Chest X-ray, AP view. Patient: 65 years old, sex M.
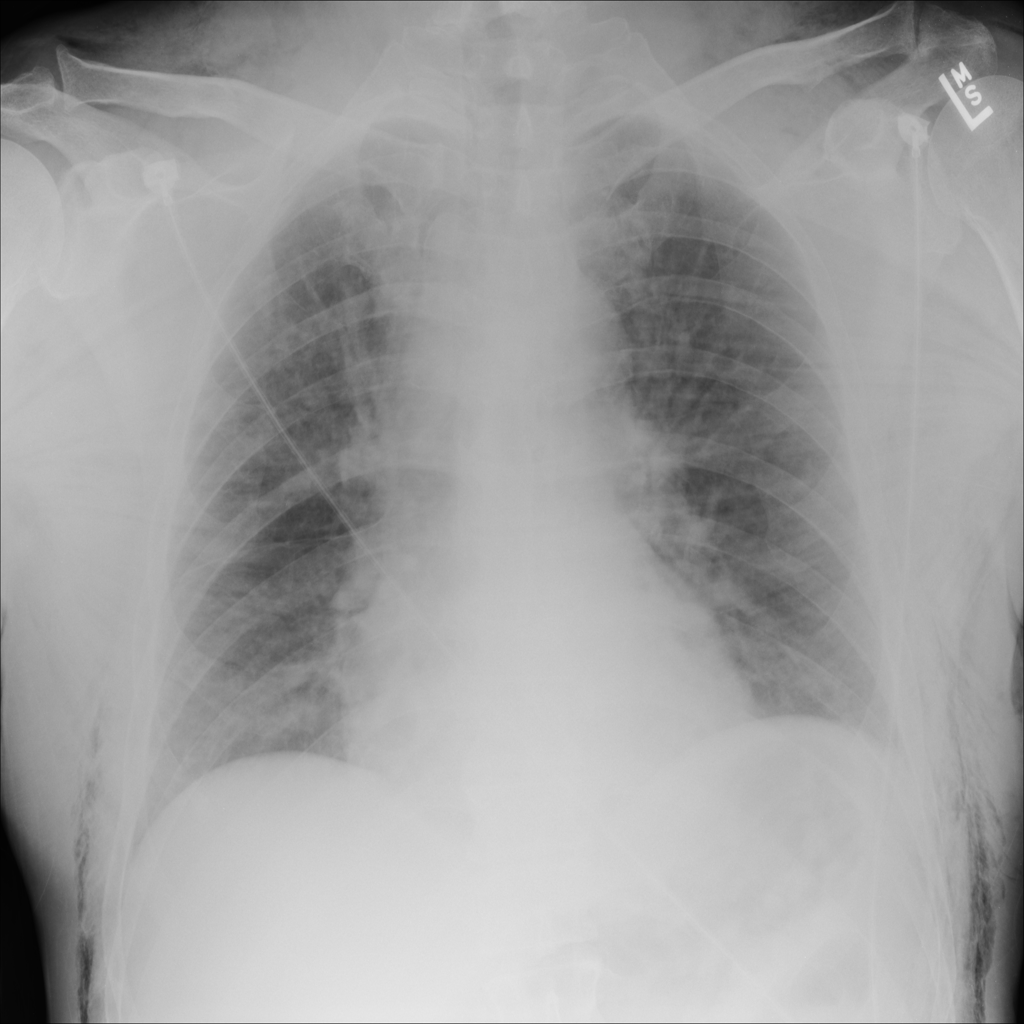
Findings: Emphysema